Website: walmart
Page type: billing-address
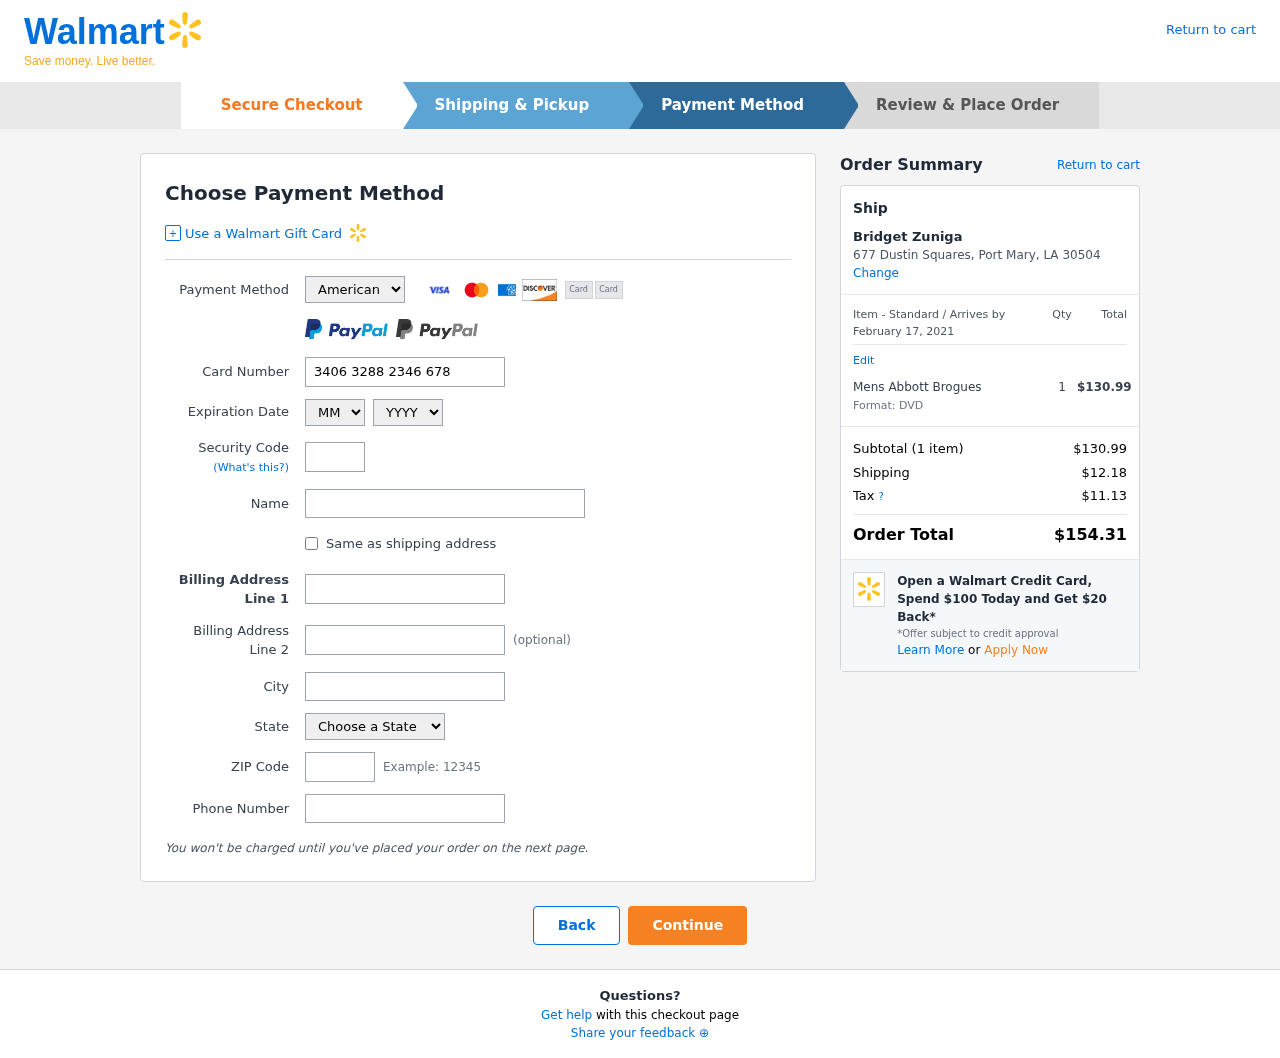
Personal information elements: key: PII_CARD_CVV
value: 9451
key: PII_CARD_EXPIRY_MONTH
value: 08
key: PII_CARD_EXPIRY_YEAR
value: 27
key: PII_CARD_NUMBER
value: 3406 3288 2346 678
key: PII_CARD_TYPE
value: American Express
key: PII_CITY
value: Port Mary
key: PII_CITY_STATE_ZIP
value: Port Mary, LA 30504
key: PII_FULLNAME
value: Bridget Zuniga
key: PII_PHONE
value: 8193763019
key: PII_POSTCODE
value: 30504
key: PII_STATE
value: Louisiana
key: PII_STREET
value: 677 Dustin Squares
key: PII_FULLNAME2
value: Bridget Zuniga
Product elements: key: PRODUCT1_NAME
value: Mens Abbott Brogues
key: PRODUCT1_PRICE
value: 130.99
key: PRODUCT1_QUANTITY
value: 1
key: PRODUCT1_DESC
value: Format: DVD
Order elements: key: ORDER_DELIVERY_DATE
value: February 17, 2021
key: ORDER_NUM_ITEMS
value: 1
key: ORDER_SUBTOTAL
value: $130.99
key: ORDER_SHIPPING_COST
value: $12.18
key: ORDER_TAX
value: $11.13
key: ORDER_TOTAL
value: $154.31